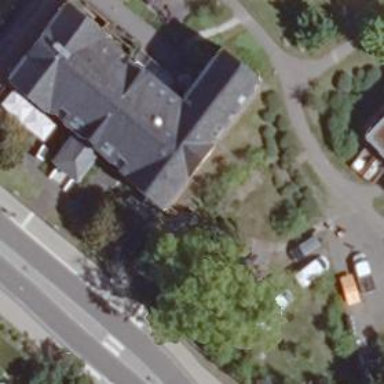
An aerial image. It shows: Simple house.